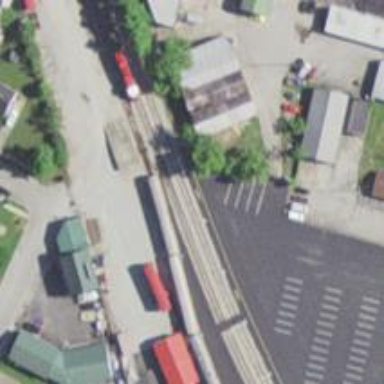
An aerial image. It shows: Railway siding with rails.